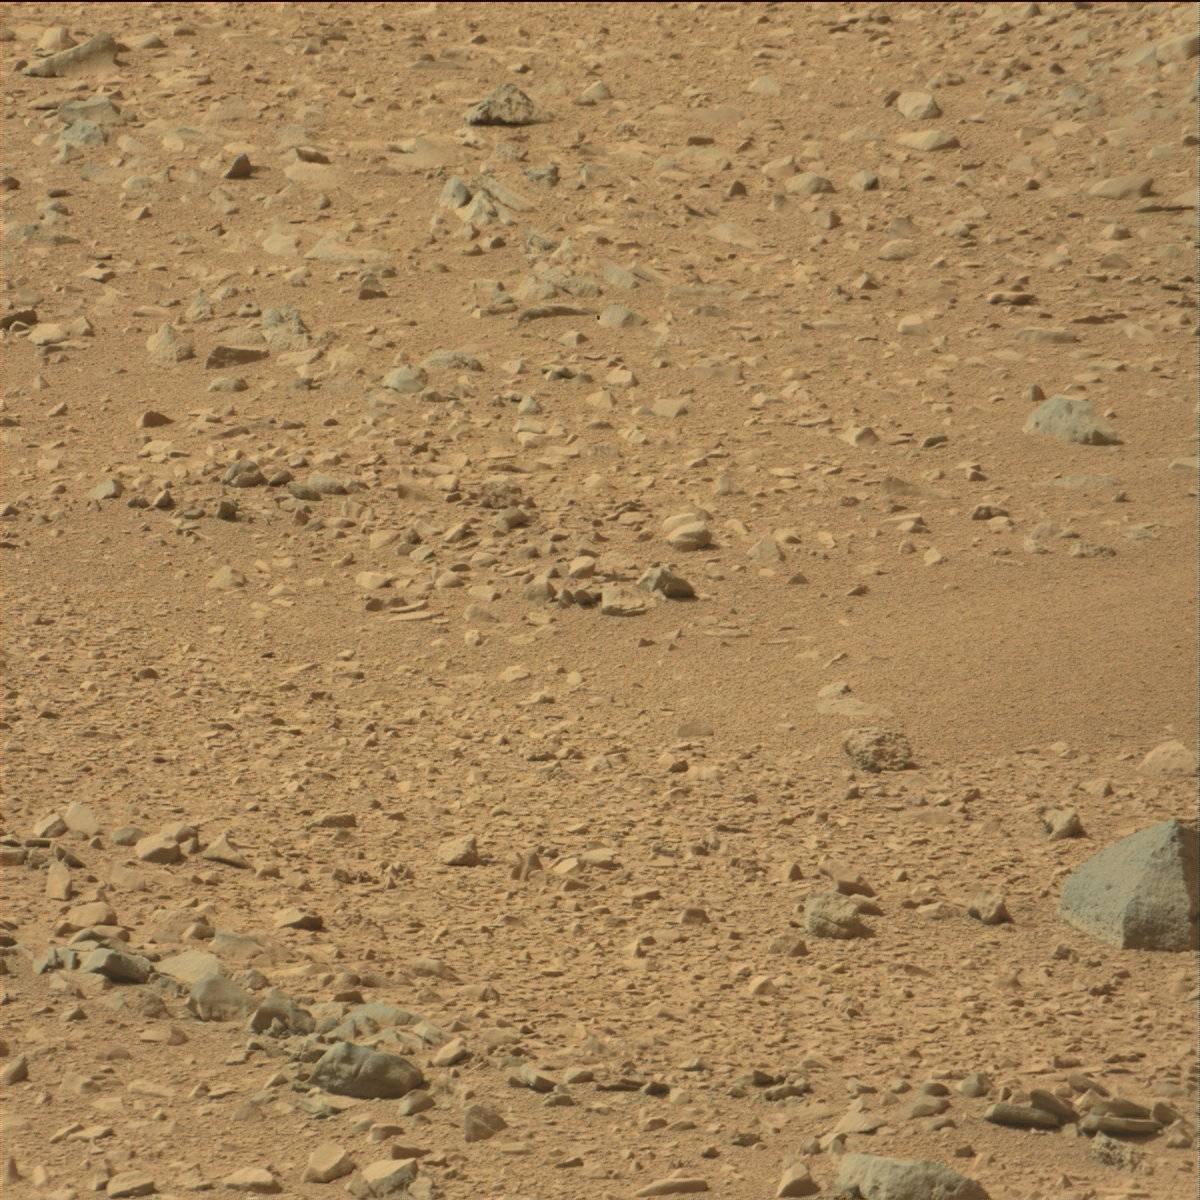
Terrain classes present: Bedrock, Rock, Sand / Soil